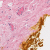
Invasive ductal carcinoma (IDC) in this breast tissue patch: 0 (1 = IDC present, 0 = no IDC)